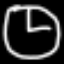
Label: clock